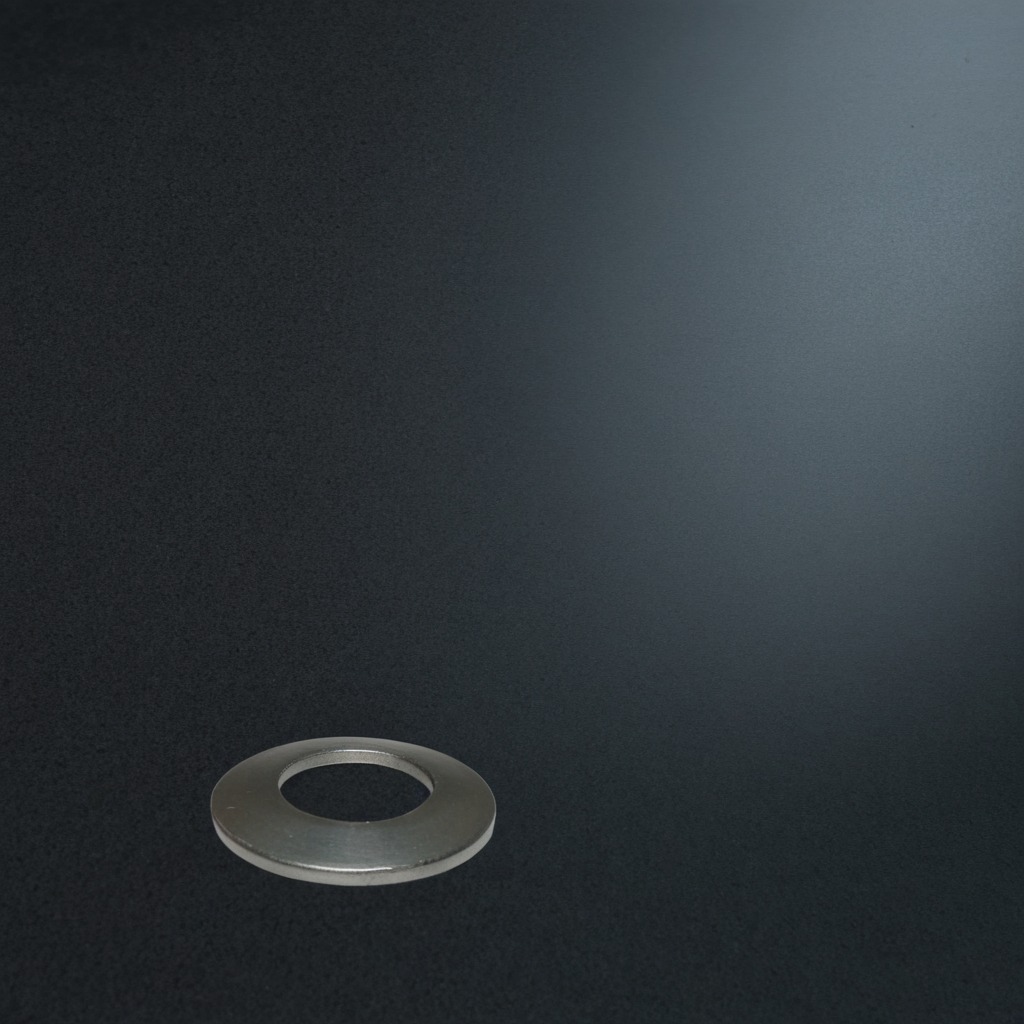
A flat metal washer is lying on the granite table inside a workshop at night dim ambient light soft shadows worn but